Interaction volume radius: 10 \u00c5
Interaction volume height: 15 \u00c5
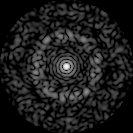
Disorder parameter: 0.8326